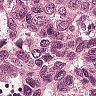
Metastatic tissue present: yes